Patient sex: M
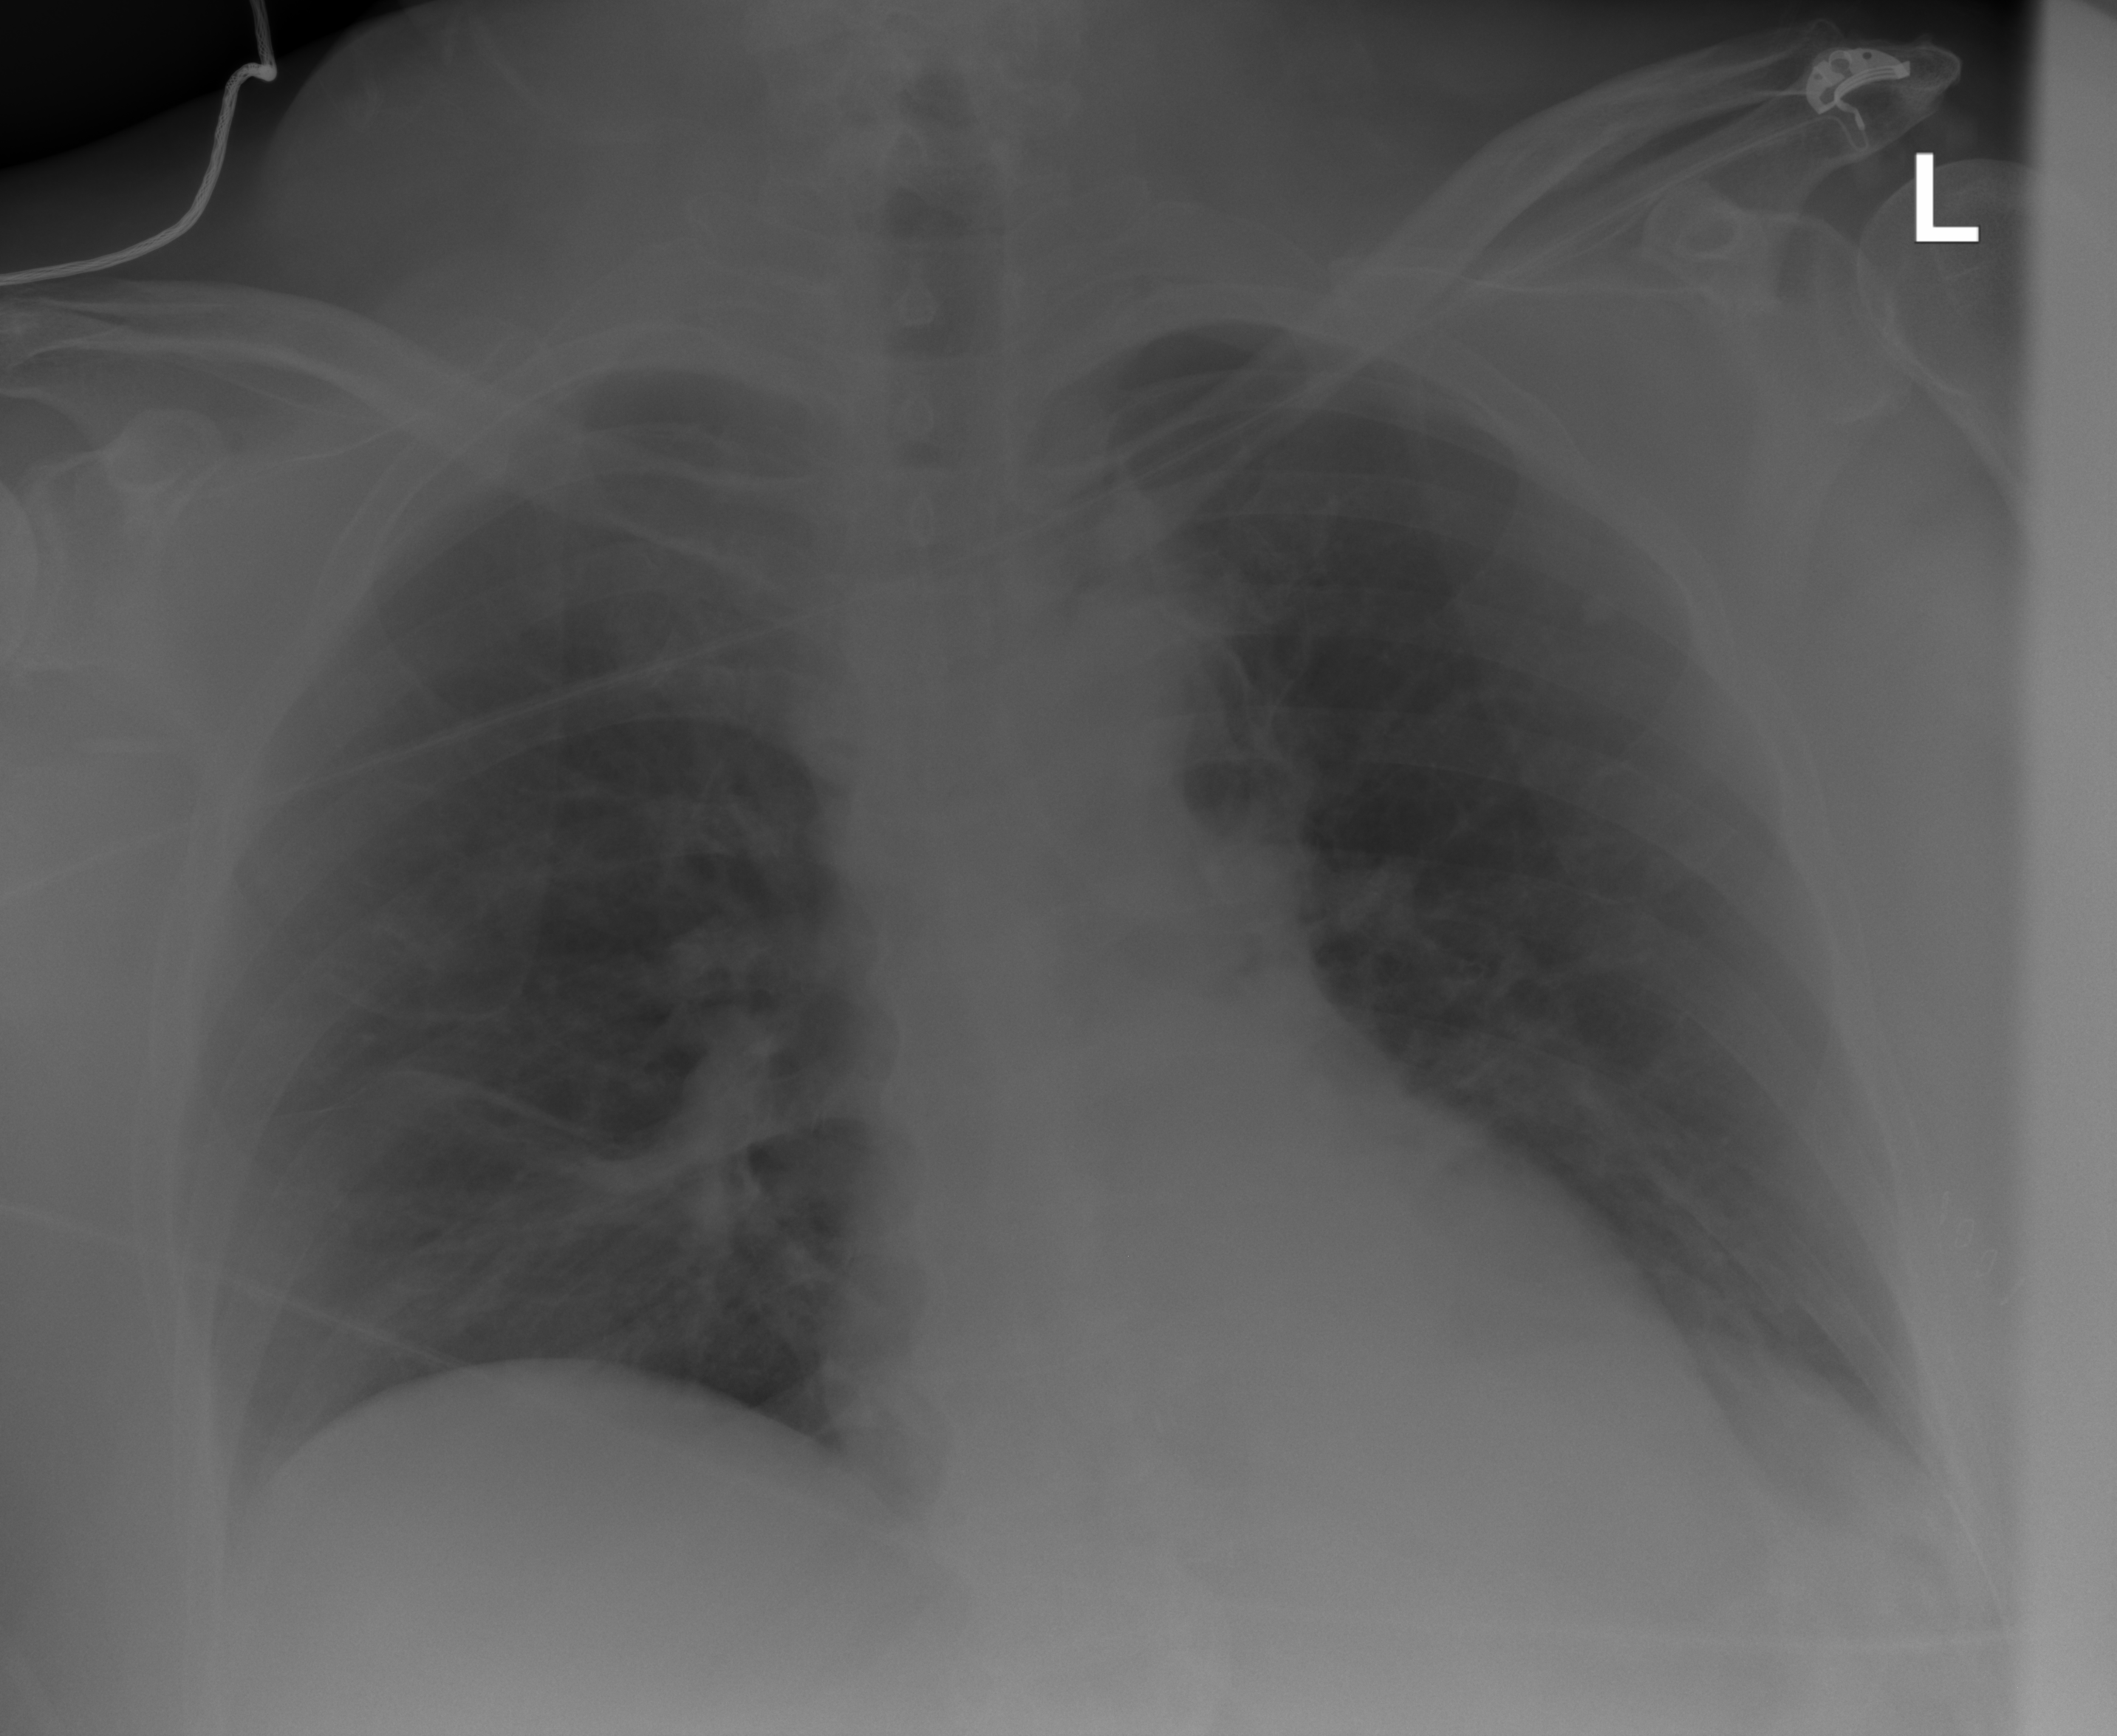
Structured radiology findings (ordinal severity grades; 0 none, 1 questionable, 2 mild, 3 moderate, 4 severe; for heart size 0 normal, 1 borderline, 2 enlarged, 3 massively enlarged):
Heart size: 0
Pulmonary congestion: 0
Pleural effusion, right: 0
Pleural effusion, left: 0
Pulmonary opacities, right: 0
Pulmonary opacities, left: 0
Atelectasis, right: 2
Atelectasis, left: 0